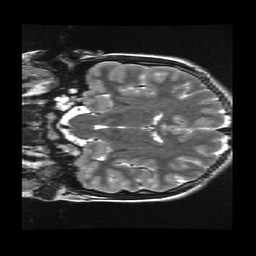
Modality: T2w
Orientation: coronal
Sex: male
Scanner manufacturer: ge
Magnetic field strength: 3 T
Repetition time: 5 s
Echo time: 0.1017 s